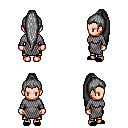
a pixel art fantasy rpg character, female body template, human, light skin, chain mail, gold greaves, gray extra-long topknot hairstyle, black slippers, four views (front, back, left, right), 2x2 character sprite sheet, small pixel art, hard edges, no anti-aliasing